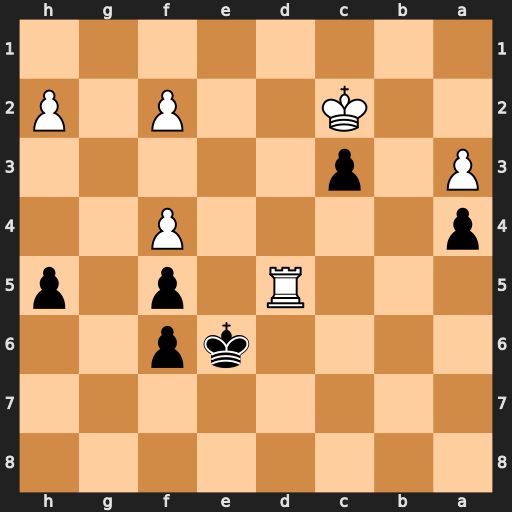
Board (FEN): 8/8/4kp2/3R1p1p/p4P2/P1p5/2K2P1P/8
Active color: b
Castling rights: -
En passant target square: -
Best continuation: Kxd5 Kxc3 Ke4 Kb4 Kxf4 Kxa4 Kf3